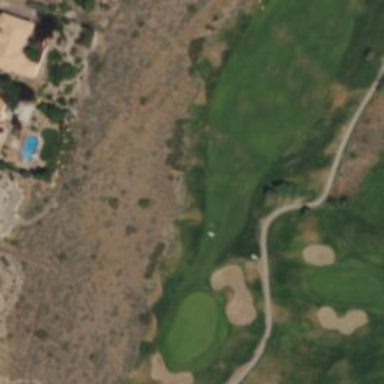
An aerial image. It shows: Rough area on grassy golf course.